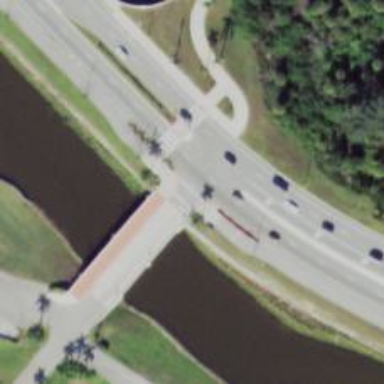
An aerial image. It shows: Cycleway crossing North Cattlemen Road with asphalt surface.